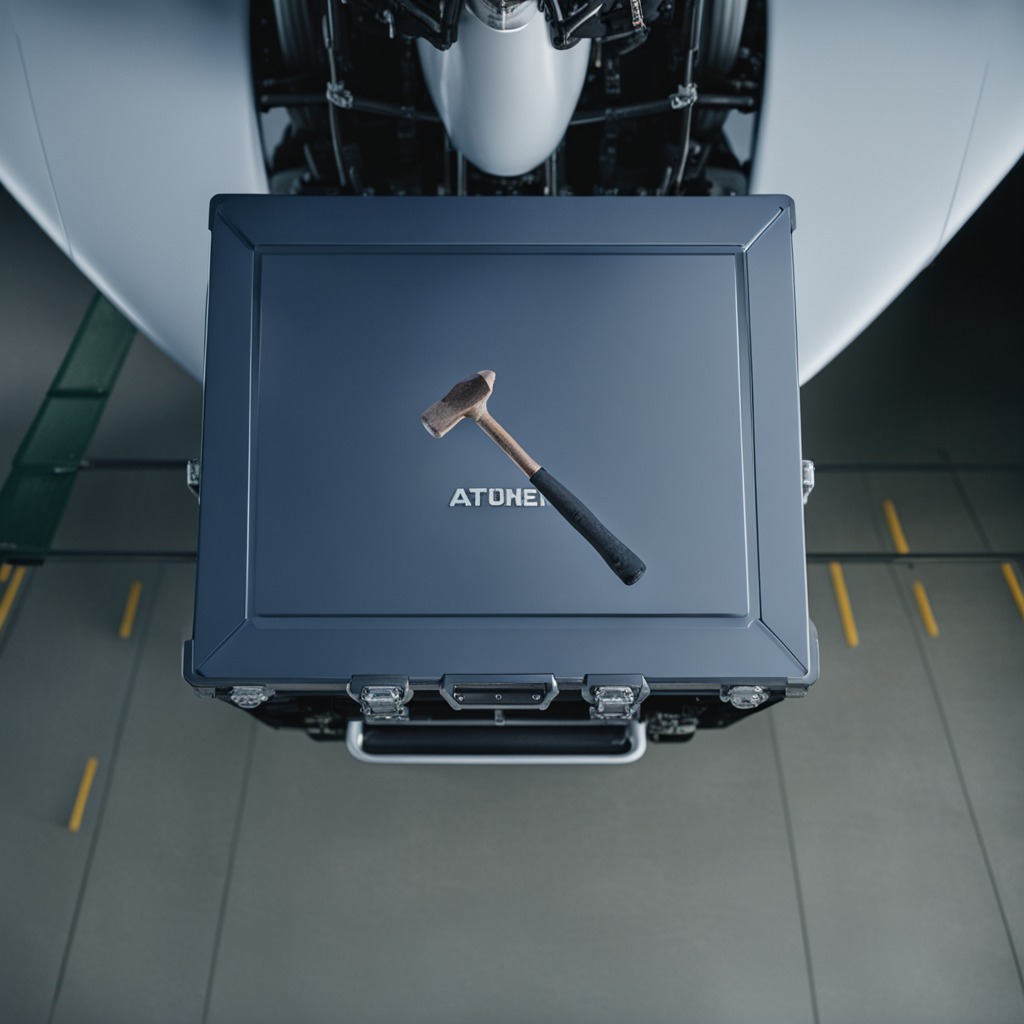
A hammer lies on the toolbox surface.